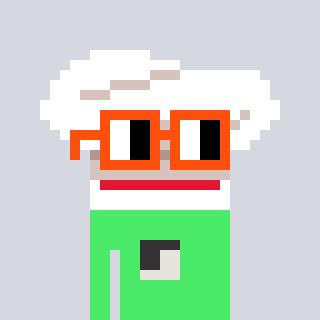
a pixel art character with square orange glasses, a chef hat-shaped head and a teal-colored body on a cool background